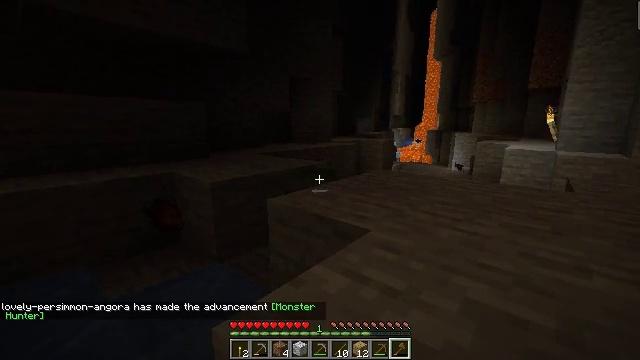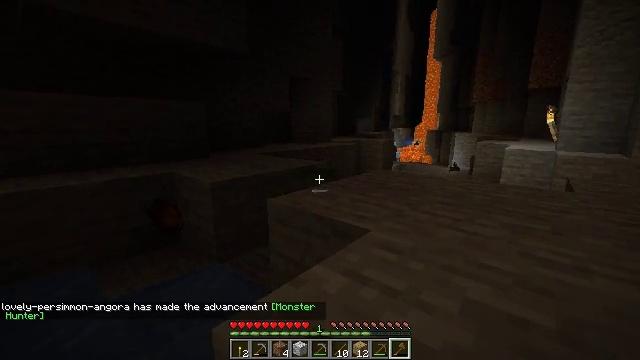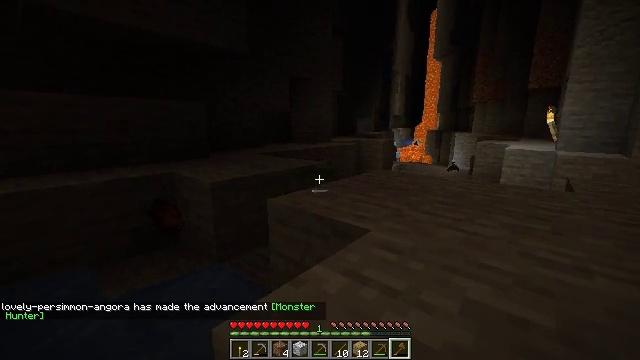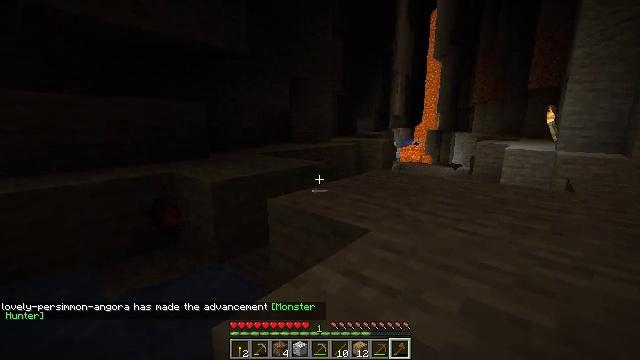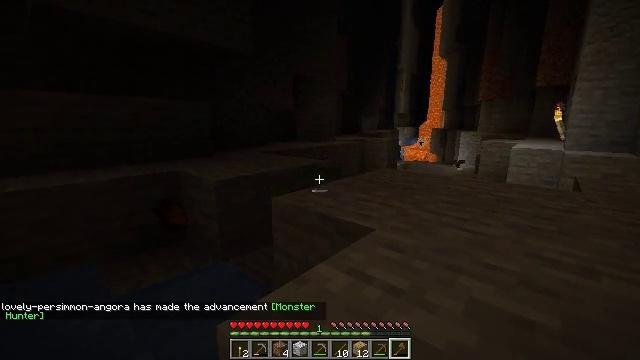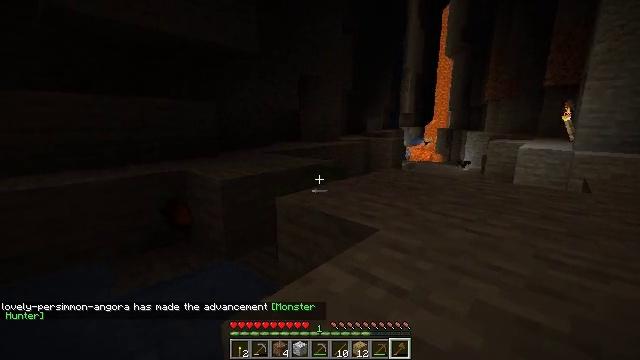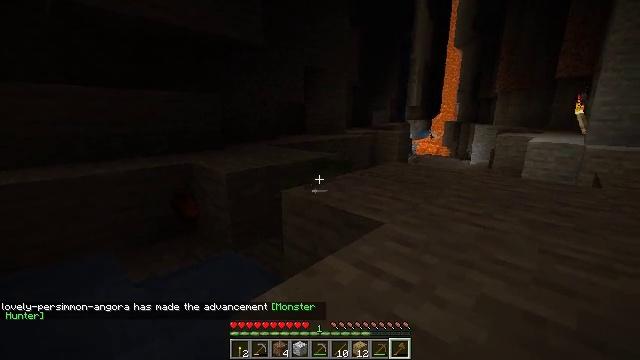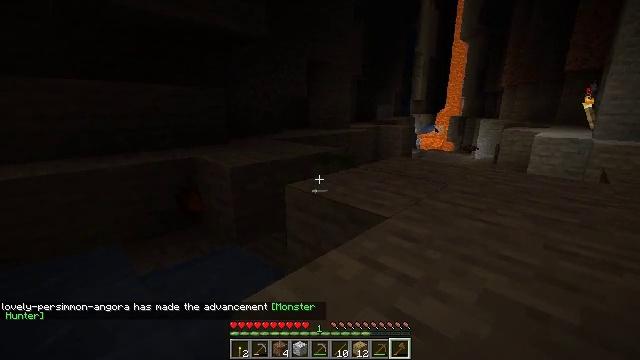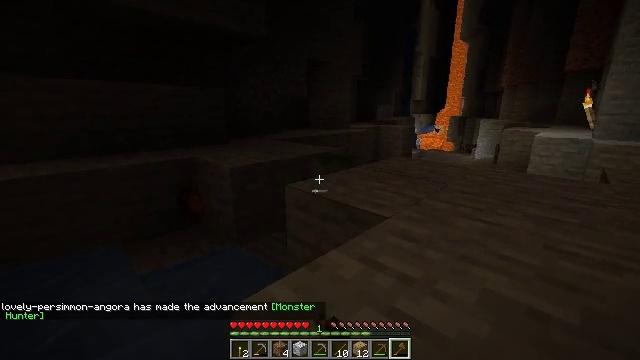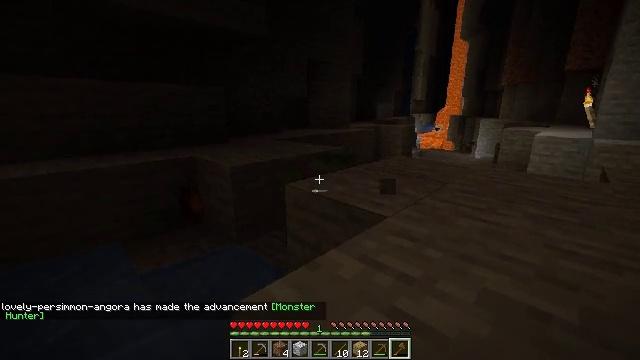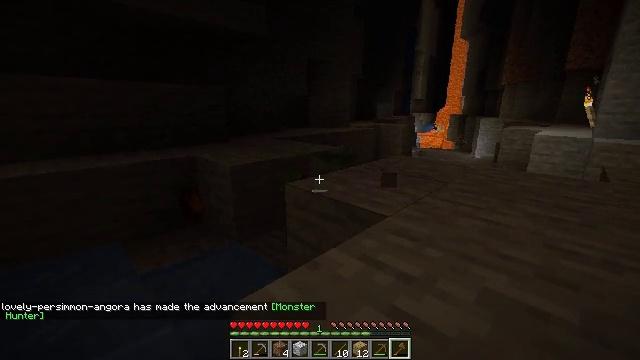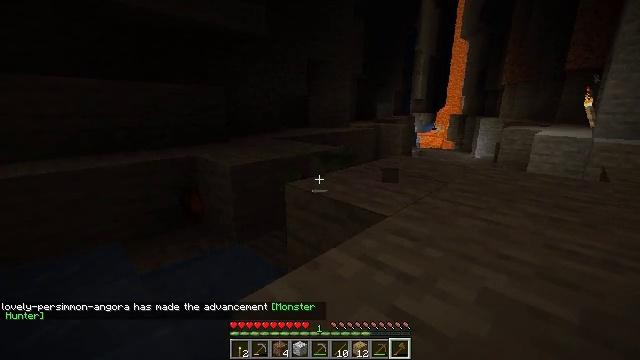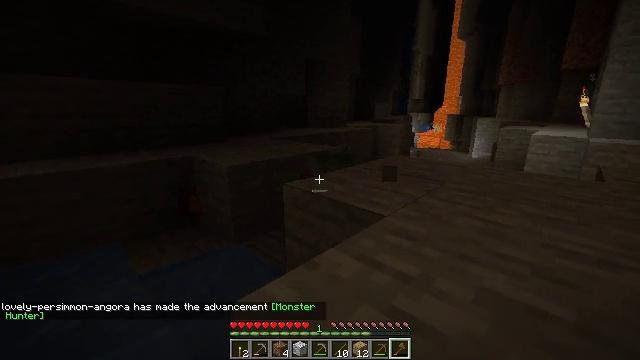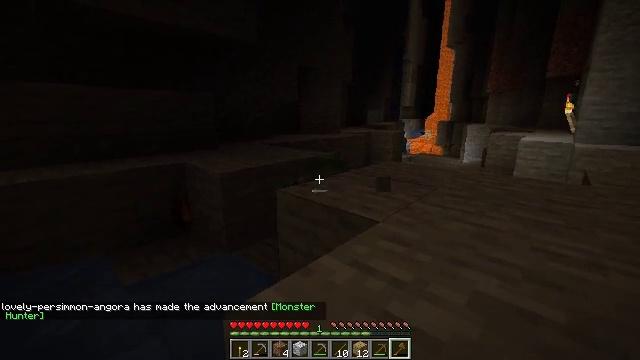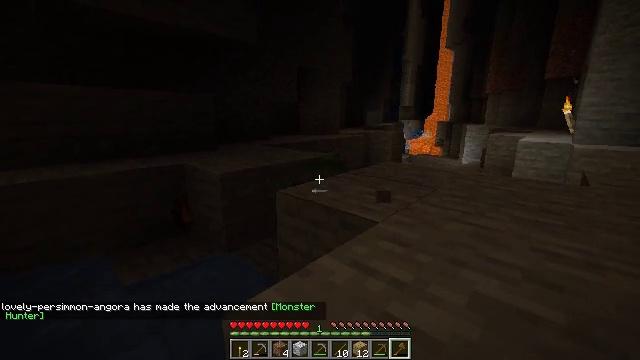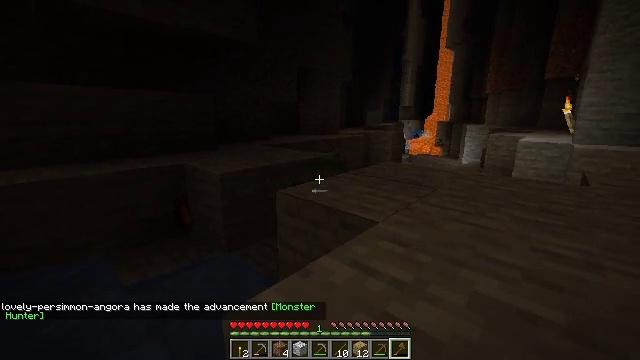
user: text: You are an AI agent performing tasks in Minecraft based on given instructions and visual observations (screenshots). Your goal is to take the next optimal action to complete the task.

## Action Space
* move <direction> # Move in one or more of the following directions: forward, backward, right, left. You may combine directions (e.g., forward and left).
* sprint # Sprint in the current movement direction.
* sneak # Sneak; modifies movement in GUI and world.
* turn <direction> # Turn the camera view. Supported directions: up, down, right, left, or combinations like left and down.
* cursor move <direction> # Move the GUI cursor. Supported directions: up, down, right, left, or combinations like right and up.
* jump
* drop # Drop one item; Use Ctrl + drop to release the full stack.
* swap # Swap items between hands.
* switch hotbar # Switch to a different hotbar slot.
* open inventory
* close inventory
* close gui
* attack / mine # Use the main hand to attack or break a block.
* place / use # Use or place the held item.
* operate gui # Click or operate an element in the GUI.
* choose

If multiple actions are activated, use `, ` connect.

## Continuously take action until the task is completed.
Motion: motion action
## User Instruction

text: Combat the zombie.
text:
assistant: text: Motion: attack / mine
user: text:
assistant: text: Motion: attack / mine
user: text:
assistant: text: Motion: attack / mine
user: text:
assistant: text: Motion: no_op
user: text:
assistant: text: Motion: turn left
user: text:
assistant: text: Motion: turn left and down
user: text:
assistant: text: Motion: turn down, attack / mine
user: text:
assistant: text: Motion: attack / mine
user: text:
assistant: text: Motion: attack / mine
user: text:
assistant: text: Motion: no_op
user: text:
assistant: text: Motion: no_op
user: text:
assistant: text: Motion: no_op
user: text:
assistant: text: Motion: turn right and up
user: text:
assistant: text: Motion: no_op
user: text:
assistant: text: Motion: no_op
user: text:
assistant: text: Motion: no_op
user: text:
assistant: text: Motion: no_op
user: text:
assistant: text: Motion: no_op
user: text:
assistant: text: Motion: no_op
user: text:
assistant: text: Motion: attack / mine
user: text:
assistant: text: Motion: attack / mine
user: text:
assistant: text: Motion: attack / mine
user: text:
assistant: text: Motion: turn up, attack / mine
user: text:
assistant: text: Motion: turn up
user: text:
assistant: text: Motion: no_op
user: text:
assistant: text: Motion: attack / mine
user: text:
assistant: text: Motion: attack / mine
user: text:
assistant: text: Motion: attack / mine
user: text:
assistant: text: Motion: attack / mine
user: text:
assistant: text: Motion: attack / mine